Question: I tried to add an directory identifier direcly to an command prompt action:

My Setup runs into an Error using this command prompt.
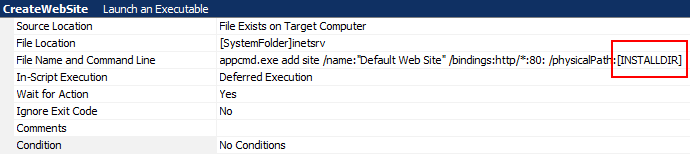
Answer: Got it:
'''
/physicalPaath:"[INSTALLDIR]"
'''
It is important to use the backslash at the end.